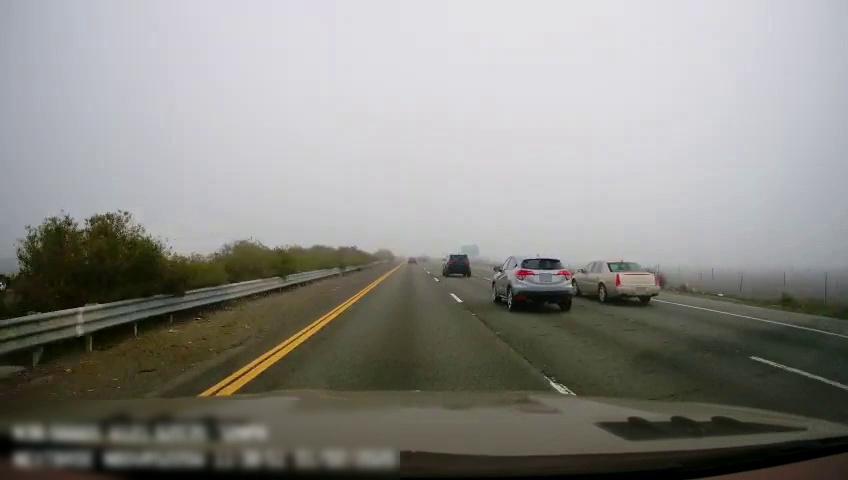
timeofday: Day
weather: Cloudy
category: Drivable Space
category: Vehicles | Car
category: Vehicles | Car
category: Vehicles | SUV
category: Vehicles | SUV
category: Lanes | Current Lane
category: Lanes | Current Lane
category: Lanes | Alternate Lane
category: Lanes | Alternate Lane
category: Lanes | Alternate Lane
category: Traffic | Signs